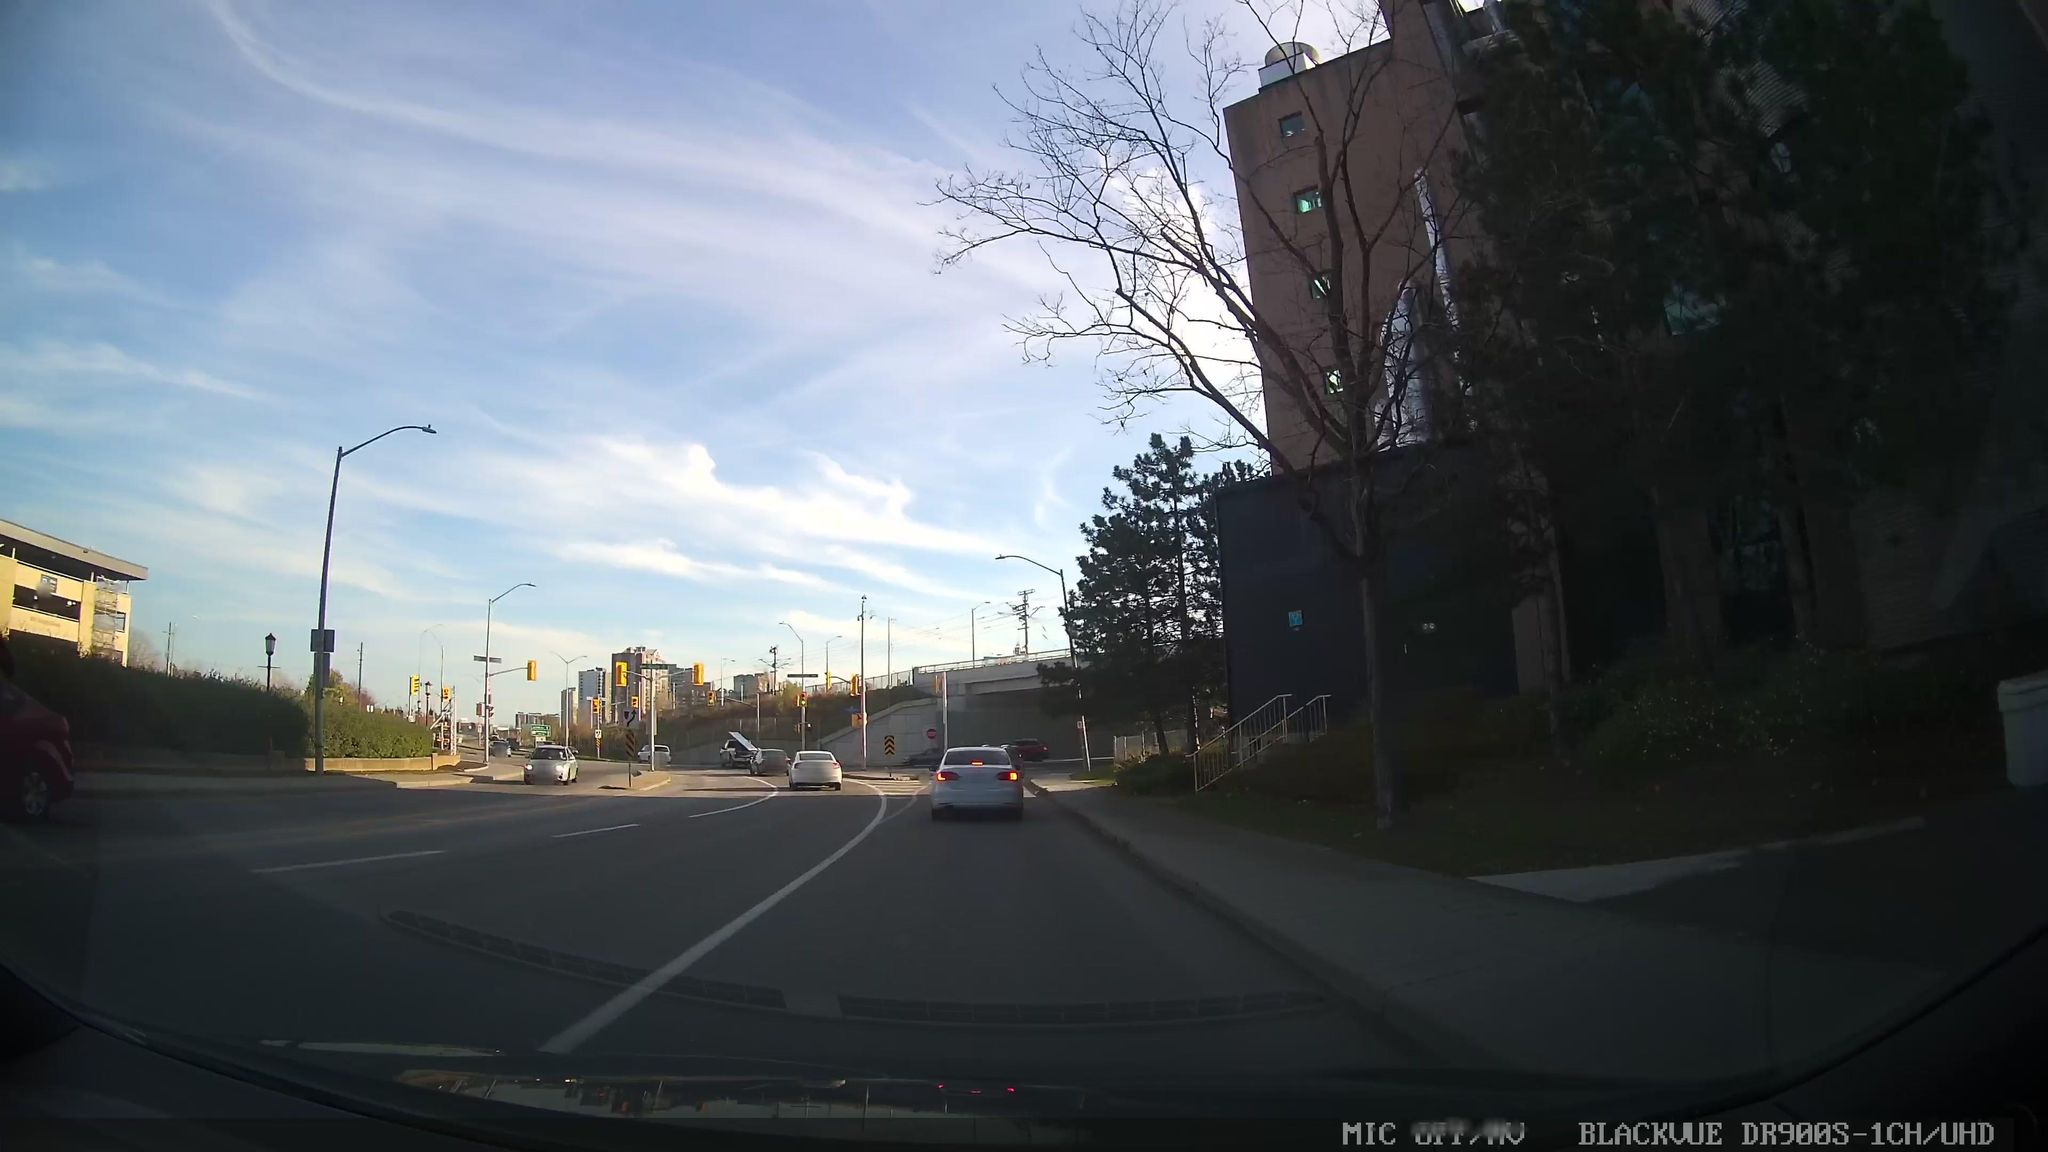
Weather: clear
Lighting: dusk/dawn
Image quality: good
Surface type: driving surface
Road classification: secondary_link
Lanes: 1
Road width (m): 1.5
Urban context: urban centre
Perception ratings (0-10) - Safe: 2.41, Lively: 6.77, Beautiful: 4.24, Boring: 2.04, Depressing: 2.15, Wealthy: 0.47